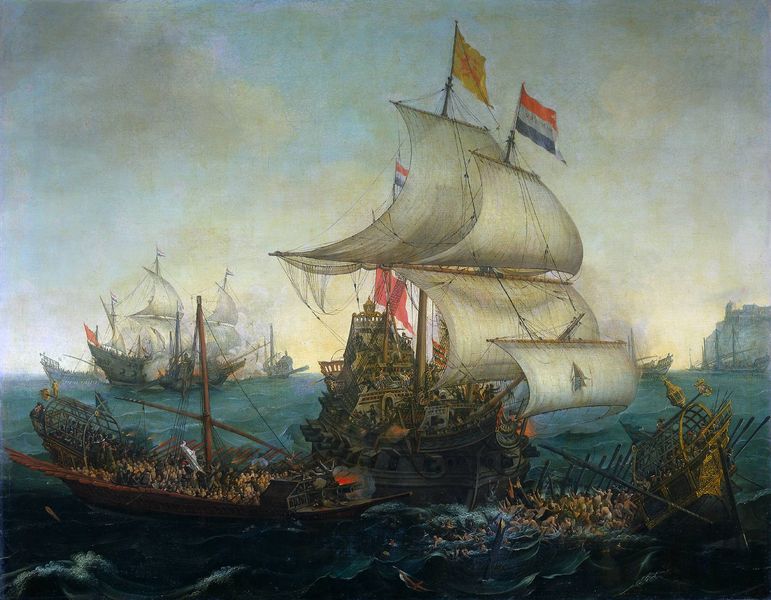
Titel: Holländische Schiffe rammen spanische Galleonen an der flämischen Küste im Oktober 1602
Künstler: Hendrick Cornelisz. Vroom
Standort: Amsterdam
Institution: Rijksmuseum
Schlagwörter: angriff, blau, felsen, feuer, himmel, kampf, meer, wasser, wolken, gelb, grün, menschen, see, stadt, braun, frankreich, grau, männer, türkis, weiss, zeichnung, haus, rot, wolke, malerei, holland, niederlande, öl, horizont, häuser, wind, rauch, boot, boote, ruder, gischt, schiff, schiffe, segel, segelschiffe, welle, wellen, fahnen, fahne, flagge, mast, segelschiff, hafen, masten, brandung, brausen, krieg, schiffbruch, schlacht, seestück, sturm, untergang, wogen, soldaten, ruderer, france, homme, jaune, bucht, fregatte, ozean, steilküste, kanone, festung, blanc, militär, armee, wimpel, mittelalter, krieger, rouge, anglais, kanonen, löwe, flaggen, matrosen, aufbruch, bateaux, flotte, marine, kreig, mort, ciel, paysage, peinture, eau, kapern, bleu, espagnol, port, voile, seeschlacht, nuage, nuages, huile, galeere, drapeau, vague, vagues, feu, drapeaux, hollande, victoire, gebläht, mer, voiles, voiliers, armada, espagne, ertrinken, bataille, navire, voilier, barque, mastschiffe, entern, käntern, croix, guerre, hommes, vent, canons, combat, fumee, bateau, guerrier, canon, fusils, hollandais, galeeren, français, segelsciffe, falaise, mat, gallere, batiment, marins, rameurs, kollision, foule, océan, chavirer, coule, mats, naufrage, tempête, abordage, bataille navale, beateau à voiles, bleu*, caravelle*, catastrophe, couler, date, flots, flott, flotter, fumées, galere, gallion, hiole, horizontgelb, lutter, maritime, naval, navale, navigation, onde, ondes, pirate, proue, radeau, rame, reu, schriffwrack, segelschigg, turquoise, vagueux, vaisseau, wasserw, falaises, nauvrage, caravelles, rames, attaque, pays-bas, affrontement, navale\, cannons, équipage, navires, nauffrage, galion, abordage entre trois navires, galères, bataille navale en mer du nord, lier